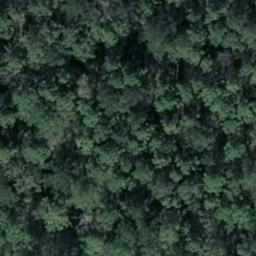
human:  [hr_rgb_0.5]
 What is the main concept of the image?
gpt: forest